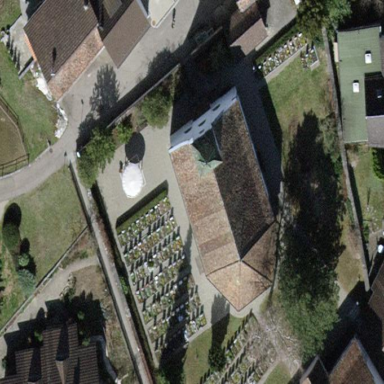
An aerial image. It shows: Cemetery.